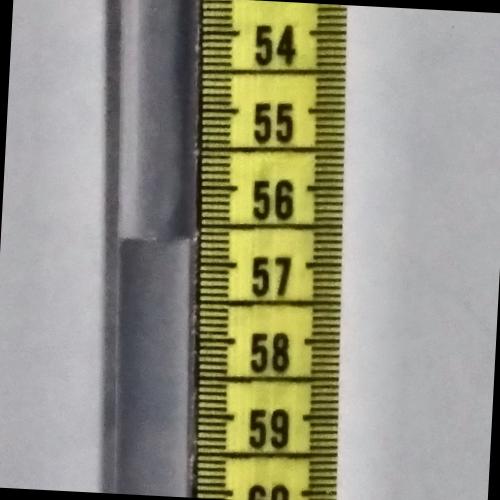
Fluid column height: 56.7 cm